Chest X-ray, PA view. Patient: 48 years old, sex F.
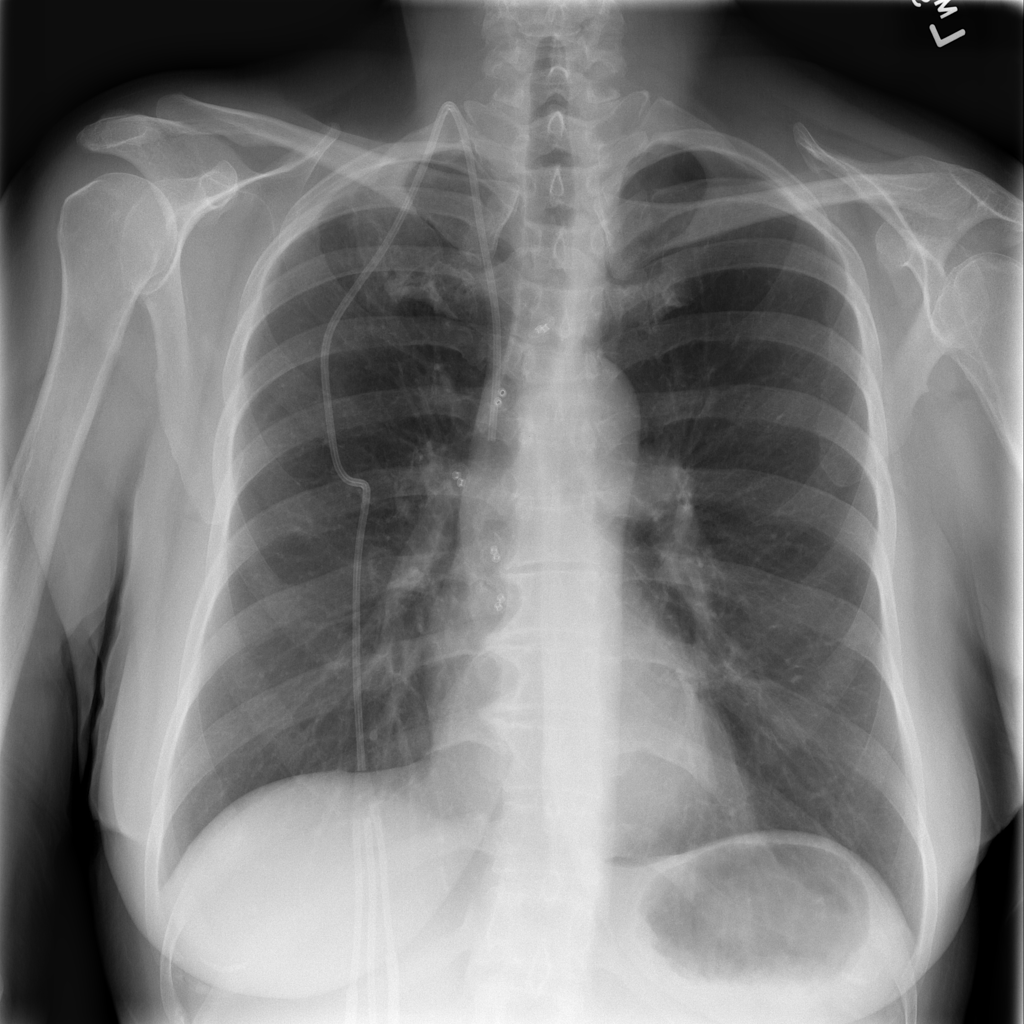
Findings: No Finding